Question: I am learning about C pointers by creating various simple functions. I have just created a function to reverse a char array. It works, but after the output it also displays a bunch of garbage chars (see screenshot below).

Here's my code:
'''
void reverseString();
int main()
{
reverseString();
system("PAUSE");
return 0;
}
void reverseString()
{
char string1[20], string2[20];
char *ptr1, *ptr2;
ptr1 = &string1[0];
ptr2 = &string2[0];
printf("Enter string:
");
scanf("%s", string1);
int len1 = strlen(string1);
int i;
for (i = 0; i < len1; i++)
{
ptr2[i] = ptr1[len1 - i - 1];
}
printf("%s
", string2);
}
'''
How can I get rid of the garbage chars? Is there something wrong with my code or did I just nto account for something or what?
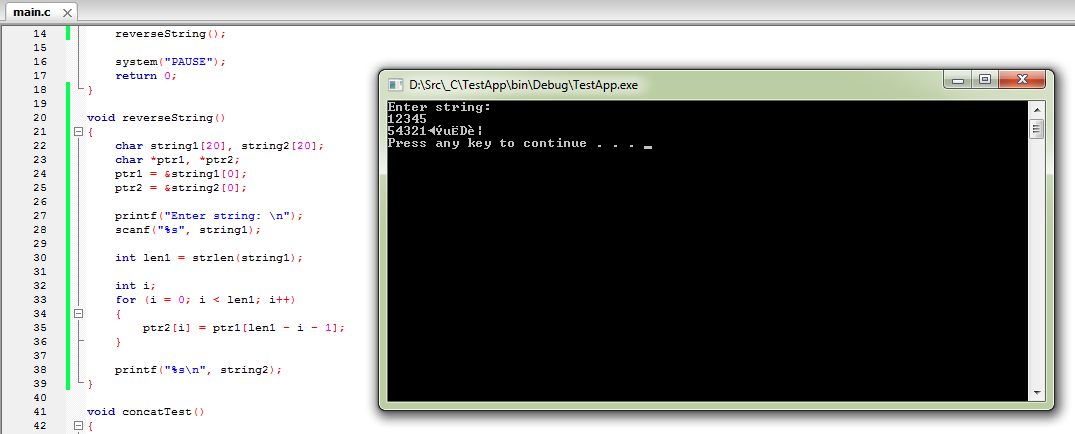
Answer: You forgot to nul-terminate the new string:
'''
int i;
for (i = 0; i < len1; i++)
{
ptr2[i] = ptr1[len1 - i - 1];
}
// Add this
ptr2[i] = '';
'''
---
When you print a 'char*', it will keep reading until it finds that nul character. But since you left it out, it kept going and going...